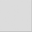
Piece: xx